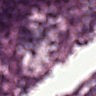
Metastatic tissue present: no